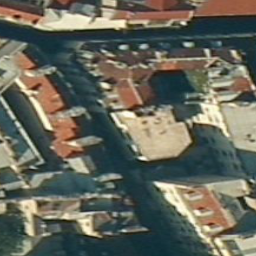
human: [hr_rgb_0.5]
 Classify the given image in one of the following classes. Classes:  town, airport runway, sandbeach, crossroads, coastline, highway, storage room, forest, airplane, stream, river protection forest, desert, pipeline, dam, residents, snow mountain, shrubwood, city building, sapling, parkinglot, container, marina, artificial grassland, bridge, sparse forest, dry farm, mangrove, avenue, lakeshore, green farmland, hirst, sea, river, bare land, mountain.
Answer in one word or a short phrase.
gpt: city building